Question: I have seen Cosine Similarity used in K-Nearest Neighbor algorithms to generate recommendations based on user preferences. In these models, user ratings for a given product are treated as vectors, and then similarity between two users is determined by the Cosine Similarity between the two vectors. (e.g. <URL>
Can anybody explain how recommendation engines using Cosine Similarity account for parallel user preferences? For example, if one user rates 5 movies as being 1 out of 10 stars, and another user rates the same 5 movies as being 10 out of 10 stars, their Cosine Similarity would be 1 (which in my mind, seems like an inaccurate measure of user similarities).

Example of the issue:
If we are measuring the user preferences of two users, and we're measuring their preferences for 3 products, we can store their preferences as two vectors:
a =(1,1,1) and b=(10,10,10)
Then we can use cosine similarity to measure how similar they are to each other. But in this instance, their cosine similarity would be 1, even though they represent polar opposite user preferences.
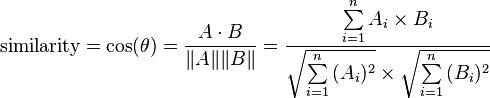
Answer: This is known that the vanilla cosine similarity has one important <URL>-the difference in rating scale between different users are not taken into account.
The adjusted cosine similarity offsets this drawback by subtracting the corresponding user average from each co-rated pair. Formally, the similarity between items i and j using this
scheme is given by

Here 'R-u' is the average of the u-th user's ratings.
In your example, after preprocessing, both a and b becomes
'''
(0,0,0). // We cannot calculate the cosine similarity since the normalizer is 0.
'''
this is rare in reality (also if a user consistently rate the same score to every item, it makes no contribution to understand either the user or the items).
Suppose we add one other preference score in each user's preference vector to make the similarity calculable.
'''
a = (1,1,1,2)
b = (10,10,10,8)
a1 = (1,2,2,1) // a user that has similar preference to a
b1 = (9,8,9,10) // another user that has similar preference to b
norm_a = a - mean(a) = [-0.25000 -0.25000 -0.25000 0.75000]
norm_b = b - mean(b) = [0.50000 0.50000 0.50000 -1.50000]
norm_a1 = [-0.50000 0.50000 0.50000 -0.50000]
norm_b1 = [0 -1 0 1]
sim(a,b) = norm_a*norm_b / (sqrt(sum(norm_a.^2)) * sqrt(sum(norm_b.^2))) = -1
'''
Similarly:
'''
sim(a,a1) = 0.866
sim(b,b1) = -0.82
'''